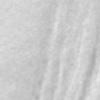
Label: change